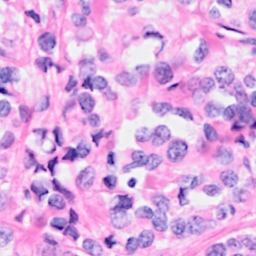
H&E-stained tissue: Breast